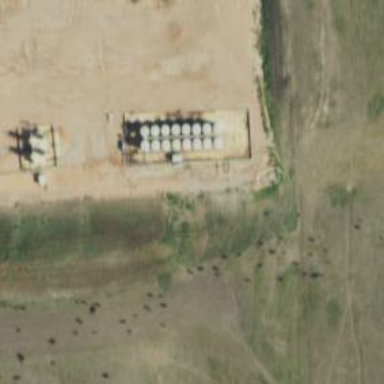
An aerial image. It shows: Storage tank with man-made structure.